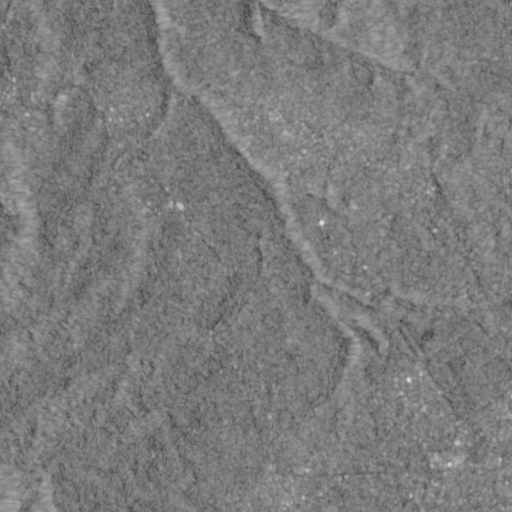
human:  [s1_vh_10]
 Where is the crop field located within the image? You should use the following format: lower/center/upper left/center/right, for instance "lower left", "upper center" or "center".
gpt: The crop field is located in the lower right of the image.
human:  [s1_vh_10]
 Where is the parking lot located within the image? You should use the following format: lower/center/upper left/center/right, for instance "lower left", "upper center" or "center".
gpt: The parking lot is located in the lower right of the image.
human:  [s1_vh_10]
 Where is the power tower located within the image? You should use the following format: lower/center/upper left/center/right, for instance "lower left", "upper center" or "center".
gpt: The power tower is located in the lower left of the image.
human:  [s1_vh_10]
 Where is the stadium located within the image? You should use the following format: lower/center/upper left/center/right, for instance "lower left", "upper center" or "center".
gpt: The stadium is located in the center of the image.
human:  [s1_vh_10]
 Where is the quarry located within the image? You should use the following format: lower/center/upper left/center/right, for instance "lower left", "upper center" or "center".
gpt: There is no quarry in the image.

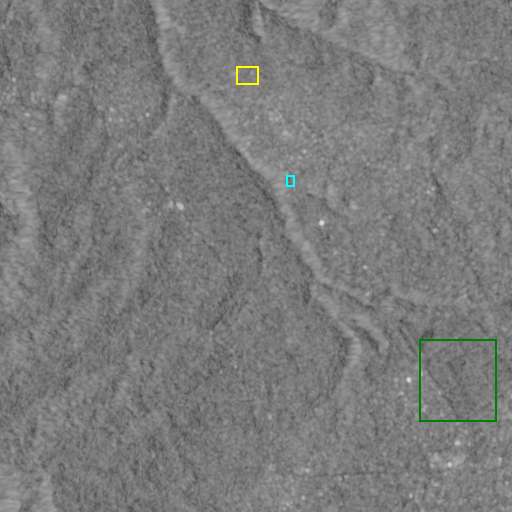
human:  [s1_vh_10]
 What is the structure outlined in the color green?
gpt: The structure outlined in green is a crop field.
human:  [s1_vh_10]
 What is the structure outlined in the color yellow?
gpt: The structure outlined in yellow is a park.
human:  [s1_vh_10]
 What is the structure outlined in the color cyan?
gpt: The structure outlined in cyan is a stadium.
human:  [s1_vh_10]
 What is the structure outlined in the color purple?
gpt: There is no purple outline.